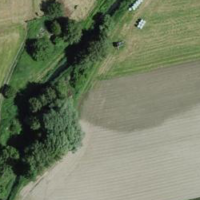
EUNIS habitat code: 24
Species observed at this site:
Coloeus monedula
Corvus corax
Corvus corone